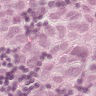
Metastatic tissue present: yes